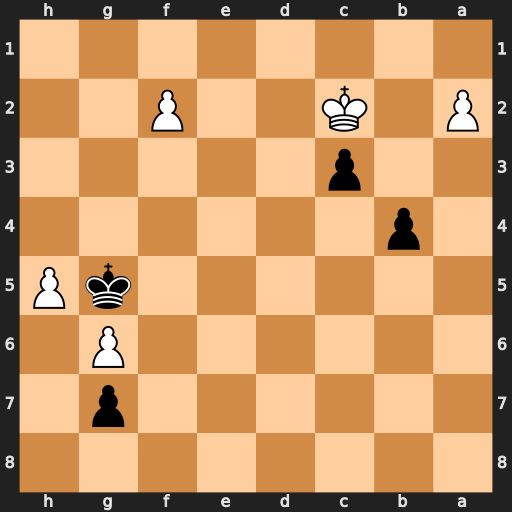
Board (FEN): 8/6p1/6P1/6kP/1p6/2p5/P1K2P2/8
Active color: b
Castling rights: -
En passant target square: -
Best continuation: Kxh5 Kb3 Kg4 a4 bxa3